Question: I have a website in word press i have added the following HTML custom field on the front page in WordPress ,Here i am taking input data from user and i have to insert that input data into my WordPress database without using any plugin.The problem is that i am not able to insert data in data base table.All the code(HTML+php) is in front-page.php file.
Here is my HTML code
'''
<form method="post" action="">
<div style="text-align:left; border: 1px solid #bbb; padding:10px;">
<div>
<label for="name">name</label>
<input type="text" name="name" id="name" />
</div>
<div>
<label for="email">email</label>
<input type="text" name="email" id="email" />
</div>
<div>
<label for="message">message</label>
<textarea name="message" id="message" style="width:250px; height:100px"></textarea>
</div>
<input type="submit" name="signup" value="signup" />
</div>
</form>
'''
Here is my WordPress php code
'''
<?php wp_reset_query();
$wpdb->insert(
$tbl_custom,
array(
"name" => $name,
"email" => $email,
"mesage" => $massege,
)
);
$Offerid=$wpdb->insert_id;
//var_dump( $wpdb->last_query );
?>
'''
Below is table structure
## Table structure for table custom
'''
CREATE TABLE 'custom' (
'name' varchar(20) NOT NULL,
'email' varchar(20) NOT NULL,
'message' varchar(20) NOT NULL
) ENGINE=InnoDB DEFAULT CHARSET=latin1;
'''
Below is the screenshot

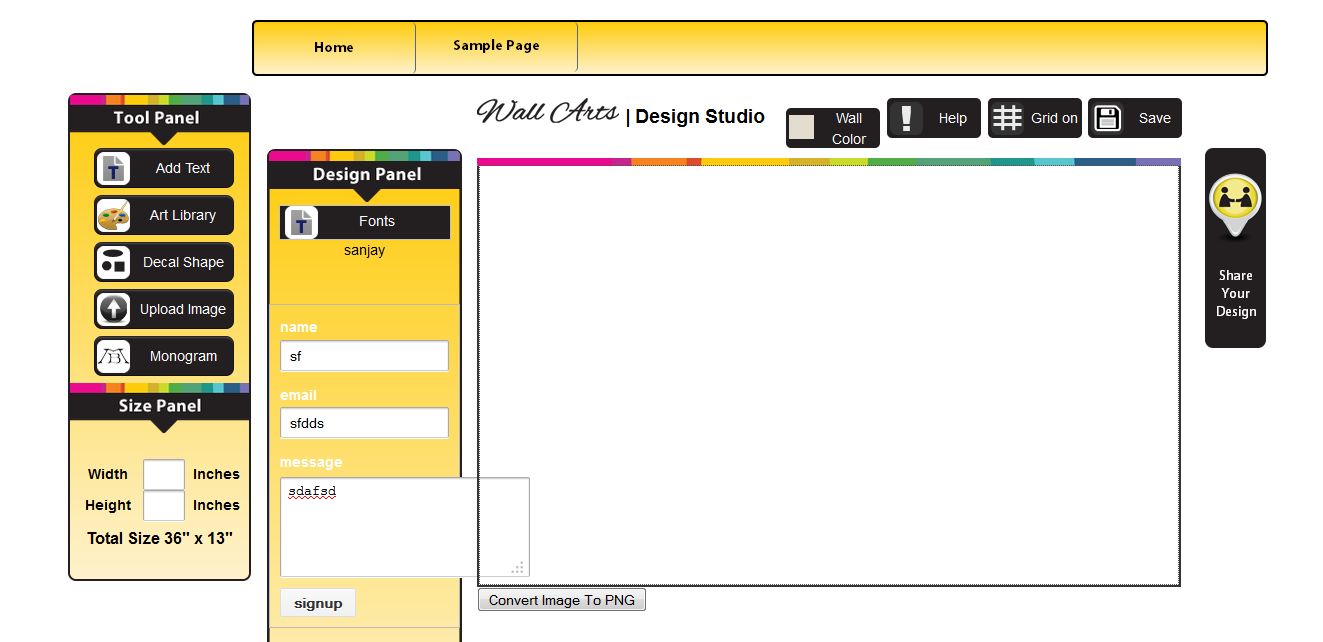
Answer: I got the answer bellow is example insert custom field data to WordPress data base.
'''
<?php
If($_POST['Submit']) {
// run validation if you're not doing it in js
global $wpdb;
$coursename=$_POST['coursename'];
$coursename1=$_POST['coursevalue'];
$coursecategory=$_POST['coursecategory'];
if($wpdb->insert(
'custom',
array(
'name' => $coursename,
'email' => $coursename1,
'message' =>$coursecategory
)
) == false) wp_die('Database Insertion failed'); else echo 'Database insertion successful<p />';
?>
<a href="" onClick="return false;" id="addform">Add Another Course.</a>
<?php
}
else // else we didn't submit the form, so display the form
{
?><form action="" method="post" id="addcourse">
<label id="coursename">Course Name:<input type="text" name="coursename" size="30" /></label>
<label id="coursevalue">Points Value:<input type="text" name="coursevalue" size="10" /></label>
<label id="coursecategory">Course Category:<select name="coursecategory" size="1">
<option selected>Product Knowledge</option>
<option>Demonstrate Effectively</option>
<option>Perfect Your Pitch</option>
<option>Business Integration and Technical Training</option>
</select></label>
<p> </p>
<p> </p>
</div>
<input type="submit" name="Submit" id="addcoursesubmit" value="Submit" />
</form>
<a href="" onClick="return false;" id="addform">Add Another Course.</a>
<?php
} // end else no post['submit']
{
?>
'''